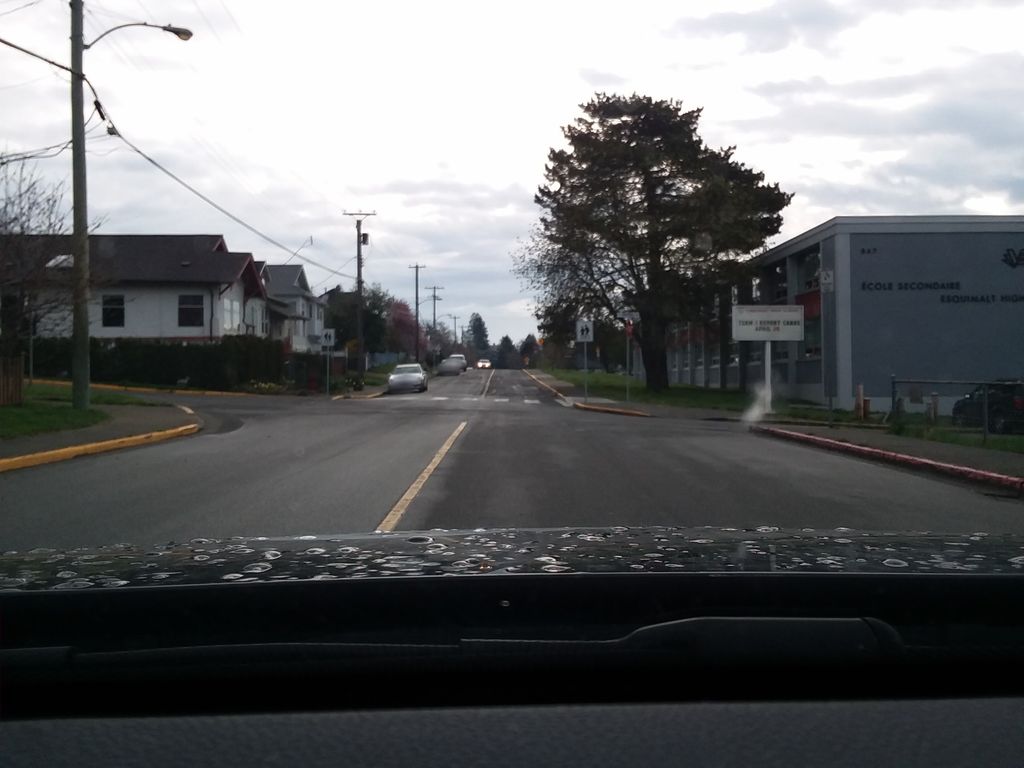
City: victoria